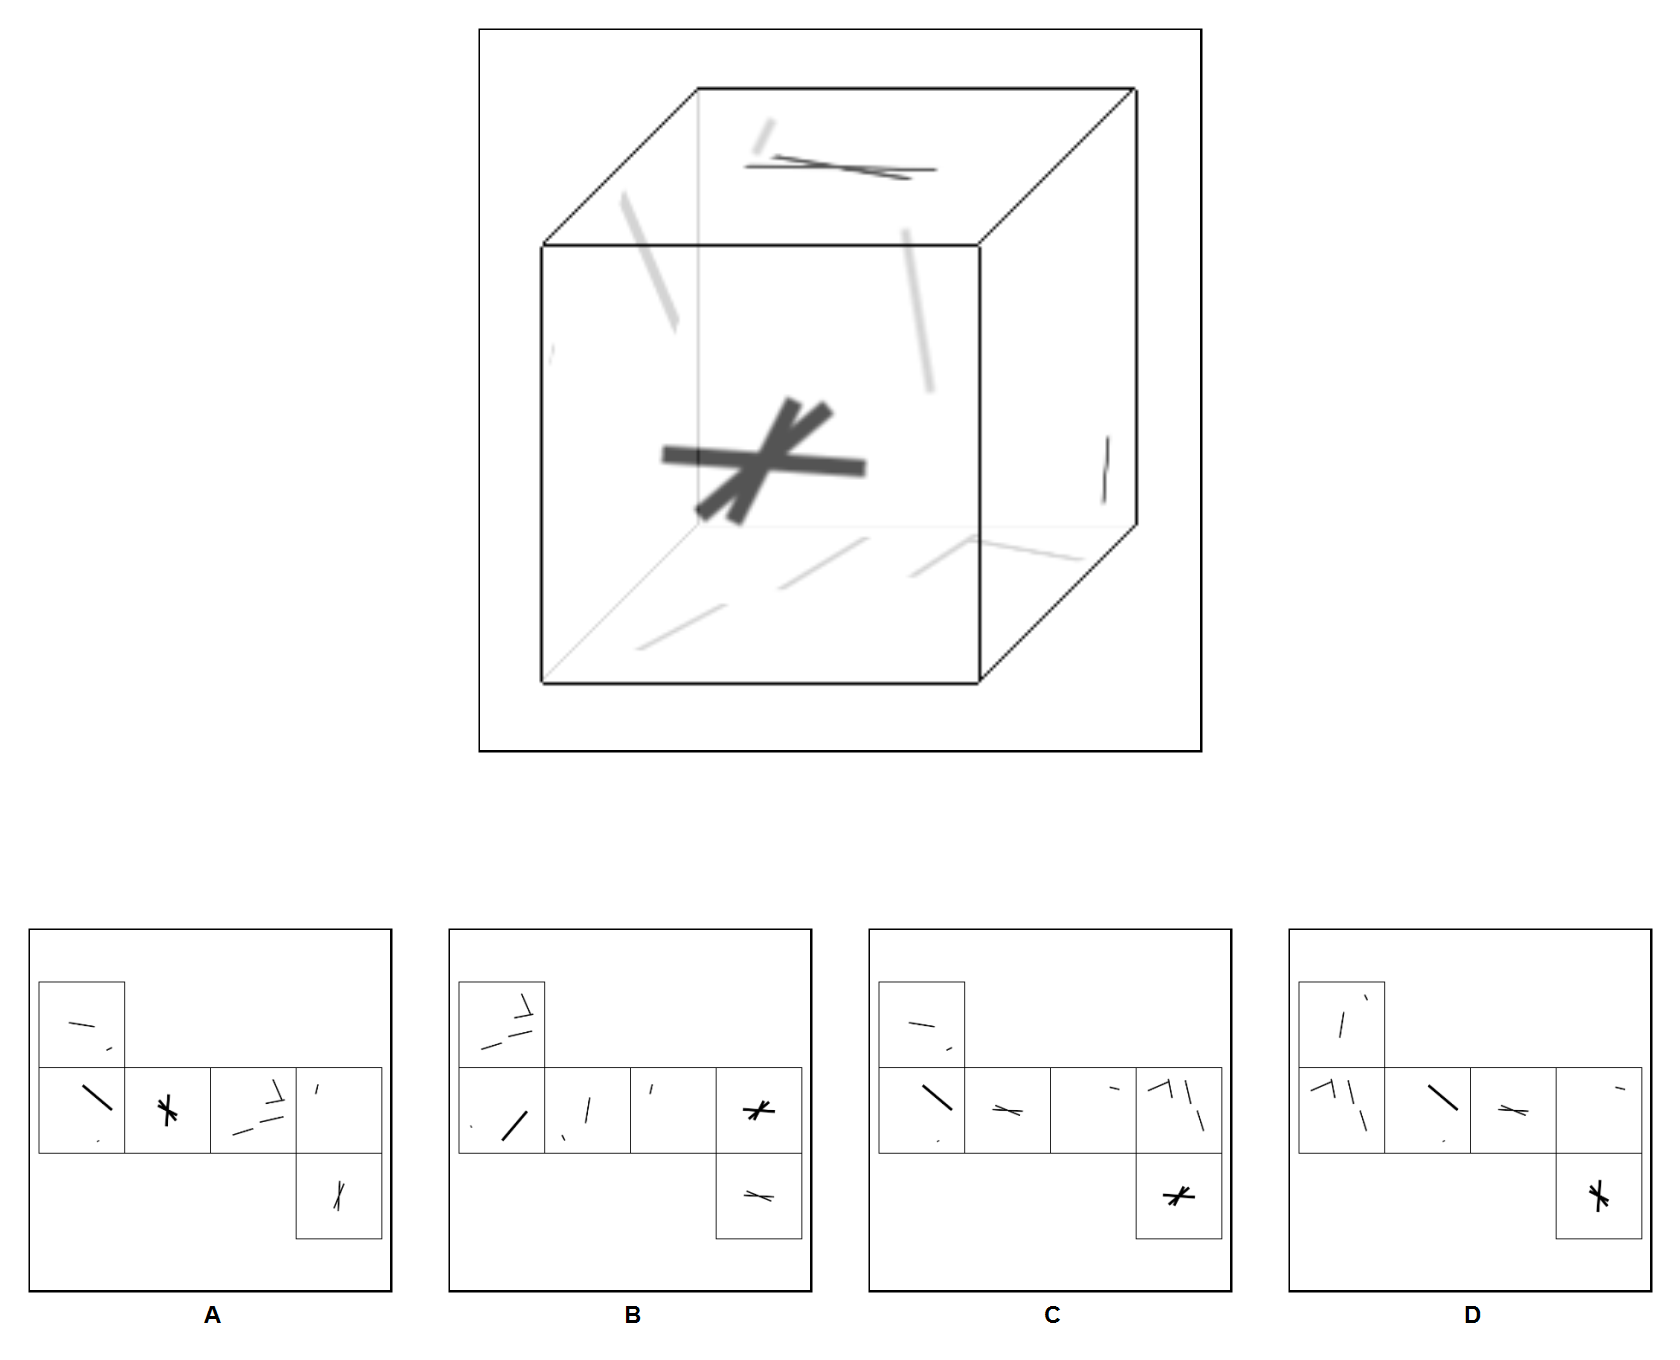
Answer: A